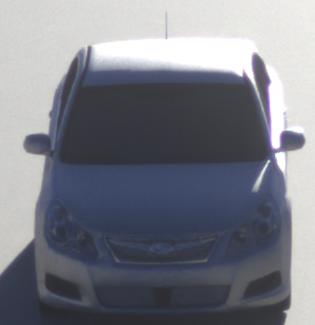
Make: Subaru
Model: Legacy 2.0R
Detailed model: Legacy (IV) Limousine
Model produced from: 2007/09
Model produced until: 2008/10
Doors: 4
Color: white
Road condition: dry road
Daytime: sunrise or sunset
Contrast: high contrast